Question: I am developing a Python 3 script that analyses a logfile line by line.
It takes the logfile to analyse as a parameter, and processes it:
'''
parser = argparse.ArgumentParser(description="logfile analysis")
parser.add_argument("logfile", help="log file to analyse")
args = parser.parse_args()
with open(args.logfile, 'r') as f:
for line in f:
(... processing ...)
'''
Sometimes, though, the log files contain very weird characters.
I don't even know how to copy and paste those characters here, so here is a screenshot from a text editor:

And in those cases, I have the following exception:
'''
Traceback (most recent call last):
File "loganalysis.py", line 525, in <module>
main()
File "loganalysis.py", line 512, in main
for line in f:
File "/usr/lib/python3.2/codecs.py", line 300, in decode
(result, consumed) = self._buffer_decode(data, self.errors, final)
UnicodeDecodeError: 'utf-8' codec can't decode byte 0xc0 in position 2265: invalid start byte
'''
How can I sanitize the content of the lines before processing them, or simply ignore them without having my script to crash?
Thanks!
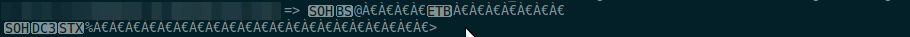
Answer: <URL> accepts 'errors' option.
> errors is an optional string that specifies how encoding and decoding
errors are to be handled-this cannot be used in binary mode. A variety
of standard error handlers are available, though any error handling
name that has been registered with codecs.register_error() is also
valid. The standard names are:- - - - - -
Pass 'errors='ignore'' to ignore encoding errors.
'''
open(args.logfile, 'r', errors='ignore')
'''